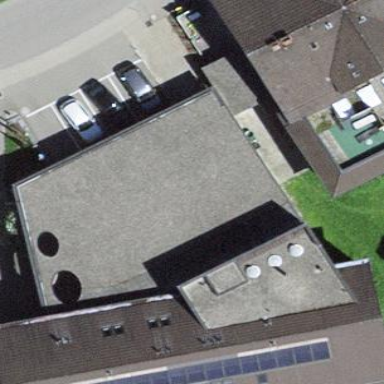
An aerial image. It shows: Hotel building.